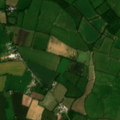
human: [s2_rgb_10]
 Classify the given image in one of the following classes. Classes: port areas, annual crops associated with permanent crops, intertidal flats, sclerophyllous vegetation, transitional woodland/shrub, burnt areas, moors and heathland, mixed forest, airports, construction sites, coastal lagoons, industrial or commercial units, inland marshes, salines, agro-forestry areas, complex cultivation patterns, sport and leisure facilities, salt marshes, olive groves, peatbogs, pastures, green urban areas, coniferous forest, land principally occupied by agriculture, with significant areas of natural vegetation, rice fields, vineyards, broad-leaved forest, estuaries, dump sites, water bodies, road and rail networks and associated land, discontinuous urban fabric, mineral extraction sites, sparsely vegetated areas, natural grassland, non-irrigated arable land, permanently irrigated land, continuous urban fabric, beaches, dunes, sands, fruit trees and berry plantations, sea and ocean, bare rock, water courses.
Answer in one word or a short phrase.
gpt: non-irrigated arable land, pastures